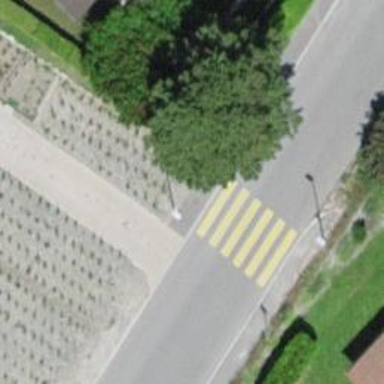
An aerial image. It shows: Marked crossing with zebra stripes on the road.